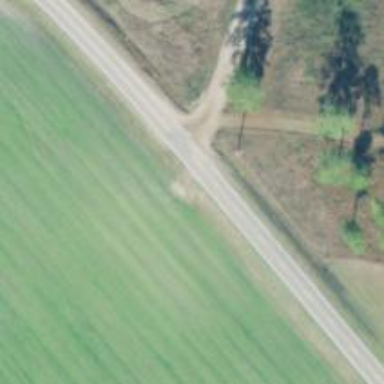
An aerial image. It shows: Tertiary road.